Question: I am working on a project(I have to implement it in Perl but I am not good at it) that reads DNA and finds its RNA. Divide that RNA's into triplets to get the equivalent protein name of it. I will explain the steps:
1) Transcribe the following DNA to RNA, then use the genetic code to translate it to a sequence of amino acids
Example:
'''
TCATAATACGTTTTGTATTCGCCAGCGCTTCGGTGT
'''
2) To transcribe the DNA, first substitute each DNA for it's counterpart (i.e., G for C, C for G, T for A and A for T):
'''
TCATAATACGTTTTGTATTCGCCAGCGCTTCGGTGT
AGTATTATGCAAAACATAAGCGGTCGCGAAGCCACA
'''
Next, remember that the Thymine (T) bases become a Uracil (U). Hence our sequence becomes:
'''
AGUAUUAUGCAAAACAUAAGCGGUCGCGAAGCCACA
'''
Using the genetic code is like that
'''
AGU AUU AUG CAA AAC AUA AGC GGU CGC GAA GCC ACA
'''
then look each triplet (codon) up in the genetic code table. So AGU becomes Serine, which we can write as Ser, or
just S. AUU becomes Isoleucine (Ile), which we write as I. Carrying on in this way, we get:
'''
SIMQNISGREAT
'''
I will give the protein table:

So how can I write that code in Perl? I will edit my question and write the code that what I did.
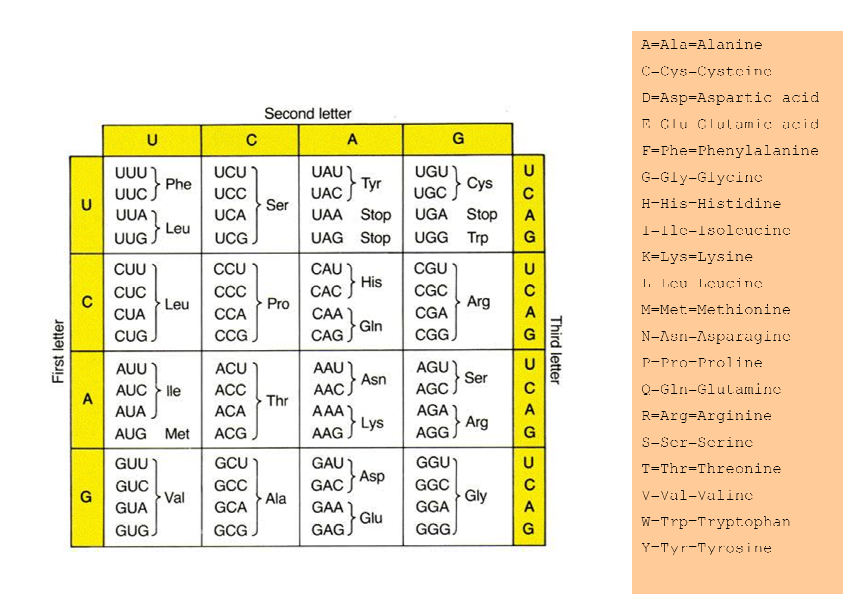
Answer: Try the script below, it accepts input on STDIN (or in file given as parameter) and read it by line. I also presume, that "STOP" in the image attached is some stop state. Hope I read it all well from that picture.
'''
#!/usr/bin/perl
use strict;
use warnings;
my %proteins = qw/
UUU F UUC F UUA L UUG L UCU S UCC S UCA S UCG S UAU Y UAC Y UGU C UGC C UGG W
CUU L CUC L CUA L CUG L CCU P CCC P CCA P CCG P CAU H CAC H CAA Q CAG Q CGU R CGC R CGA R CGG R
AUU I AUC I AUA I AUG M ACU T ACC T ACA T ACG T AAU N AAC N AAA K AAG K AGU S AGC S AGA R AGG R
GUU V GUC V GUA V GUG V GCU A GCC A GCA A GCG A GAU D GAC D GAA E GAG E GGU G GGC G GGA G GGG G
/;
LINE: while (<>) {
chomp;
y/GCTA/CGAU/; # translate (point 1&2 mixed)
foreach my $protein (/(...)/g) {
if (defined $proteins{$protein}) {
print $proteins{$protein};
}
else {
print "Whoops, stop state?
";
next LINE;
}
}
print "
"
}
'''